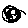
Label: cat